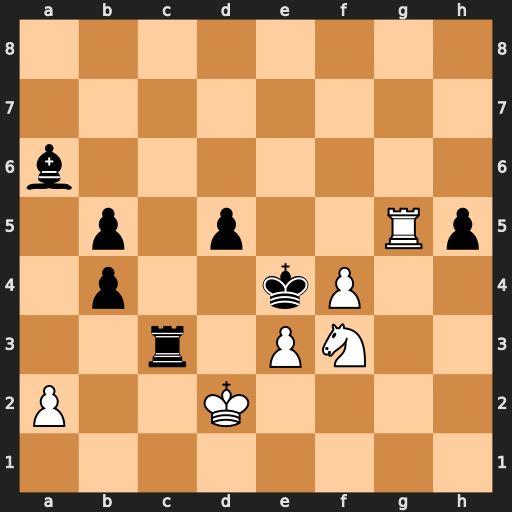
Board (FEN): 8/8/b7/1p1p2Rp/1p2kP2/2r1PN2/P2K4/8
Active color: w
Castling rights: -
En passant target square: -
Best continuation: Ne1 Rxe3 Re5+